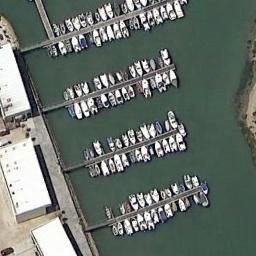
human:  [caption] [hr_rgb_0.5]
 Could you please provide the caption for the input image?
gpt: There were many ships in the harbor .

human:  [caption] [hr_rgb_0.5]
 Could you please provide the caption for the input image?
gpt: Many ships moored neatly on the sea next to the harbor next to the building .

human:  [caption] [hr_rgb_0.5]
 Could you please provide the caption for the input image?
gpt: The harbor has lots of neatly docked boats and some white buildings are next to the harbor and the color of the waters is green .

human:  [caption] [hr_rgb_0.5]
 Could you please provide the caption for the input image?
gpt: There are many buildings beside the harbor .

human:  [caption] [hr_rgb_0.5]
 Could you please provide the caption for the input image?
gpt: There are many ships docked neatly at the harbor beside some white buildings .